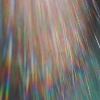
Label: sunburn